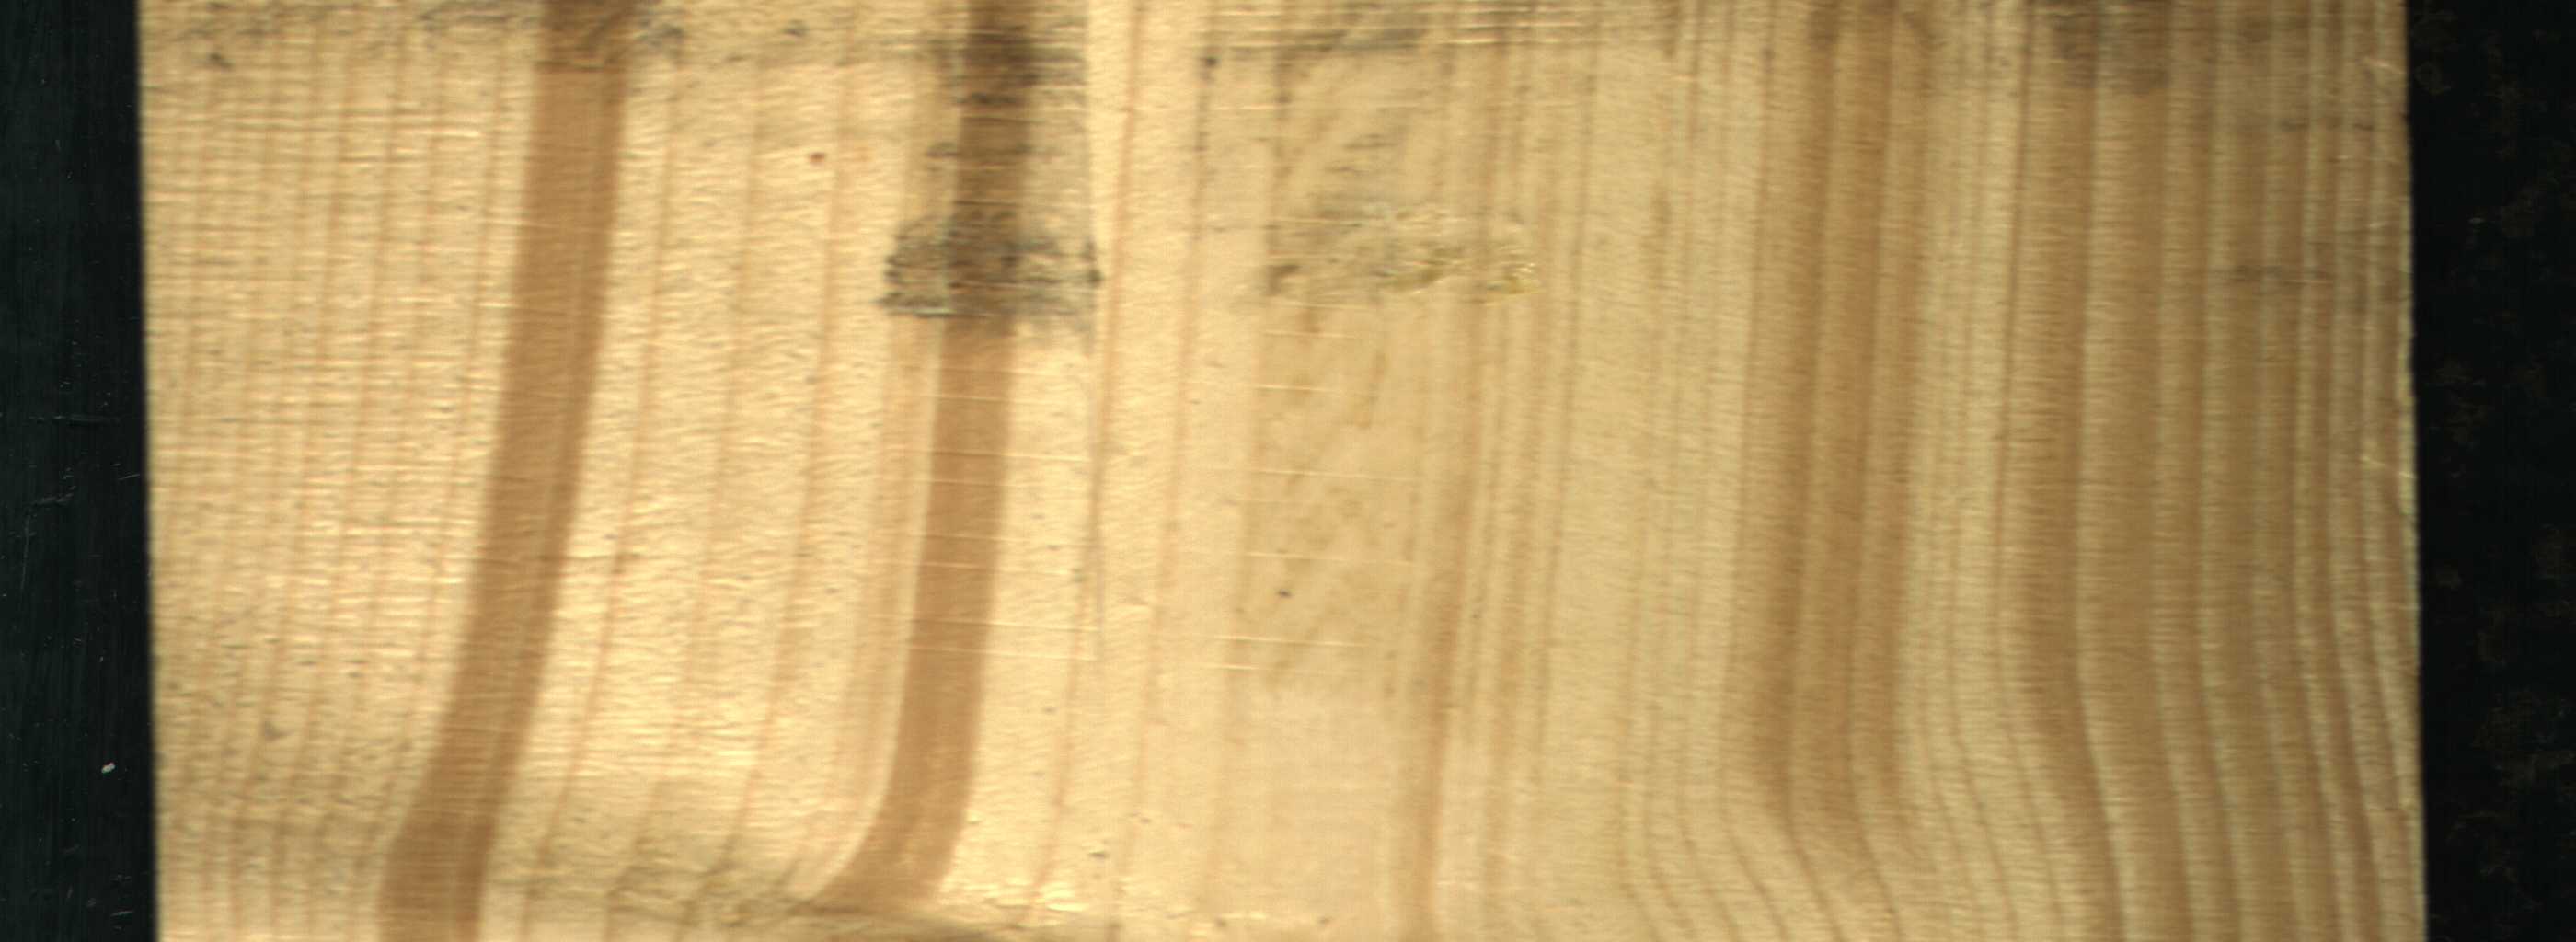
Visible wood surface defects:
Quartzity
Quartzity